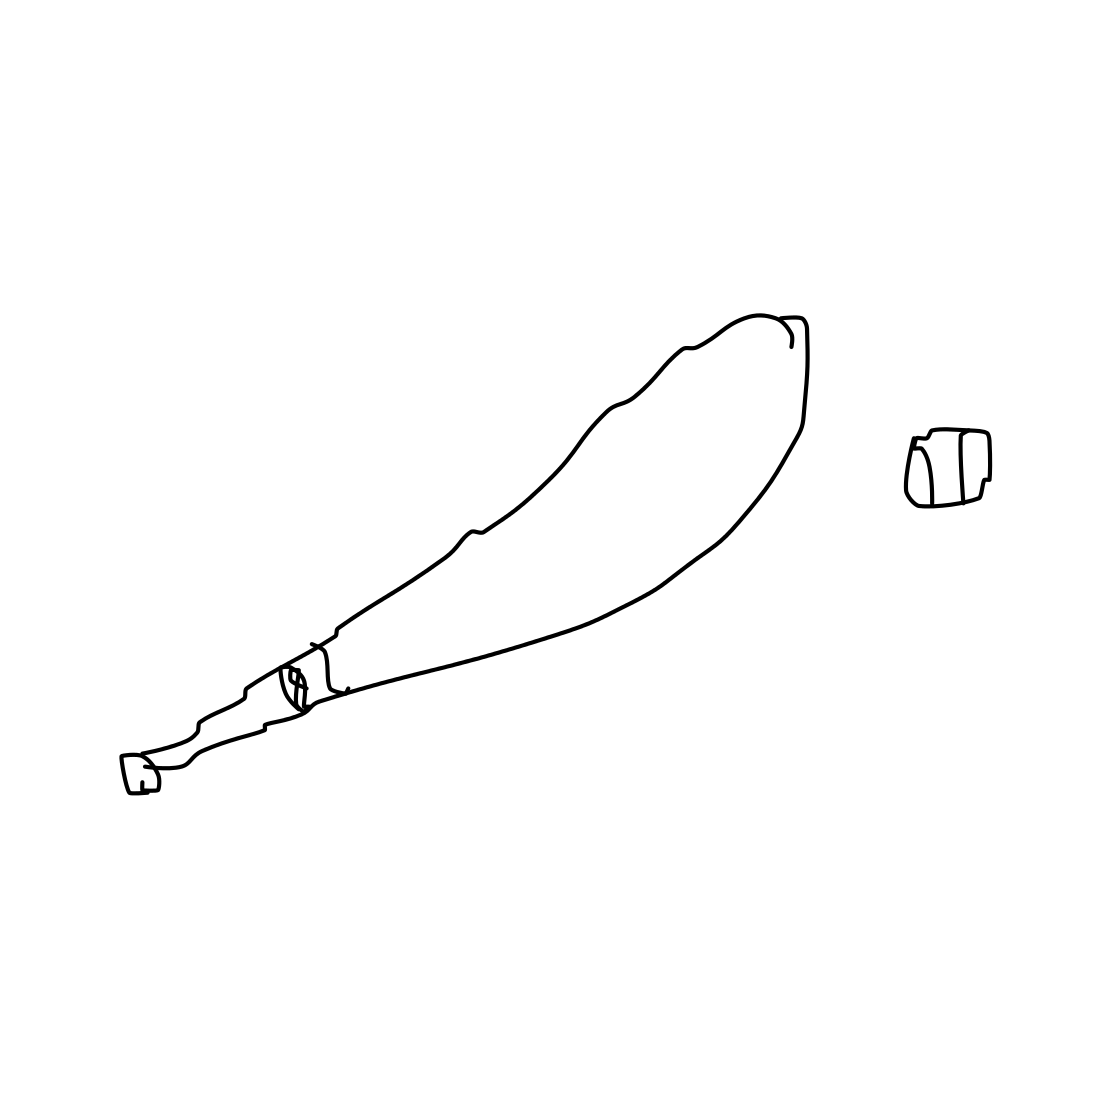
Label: baseball bat